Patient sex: M
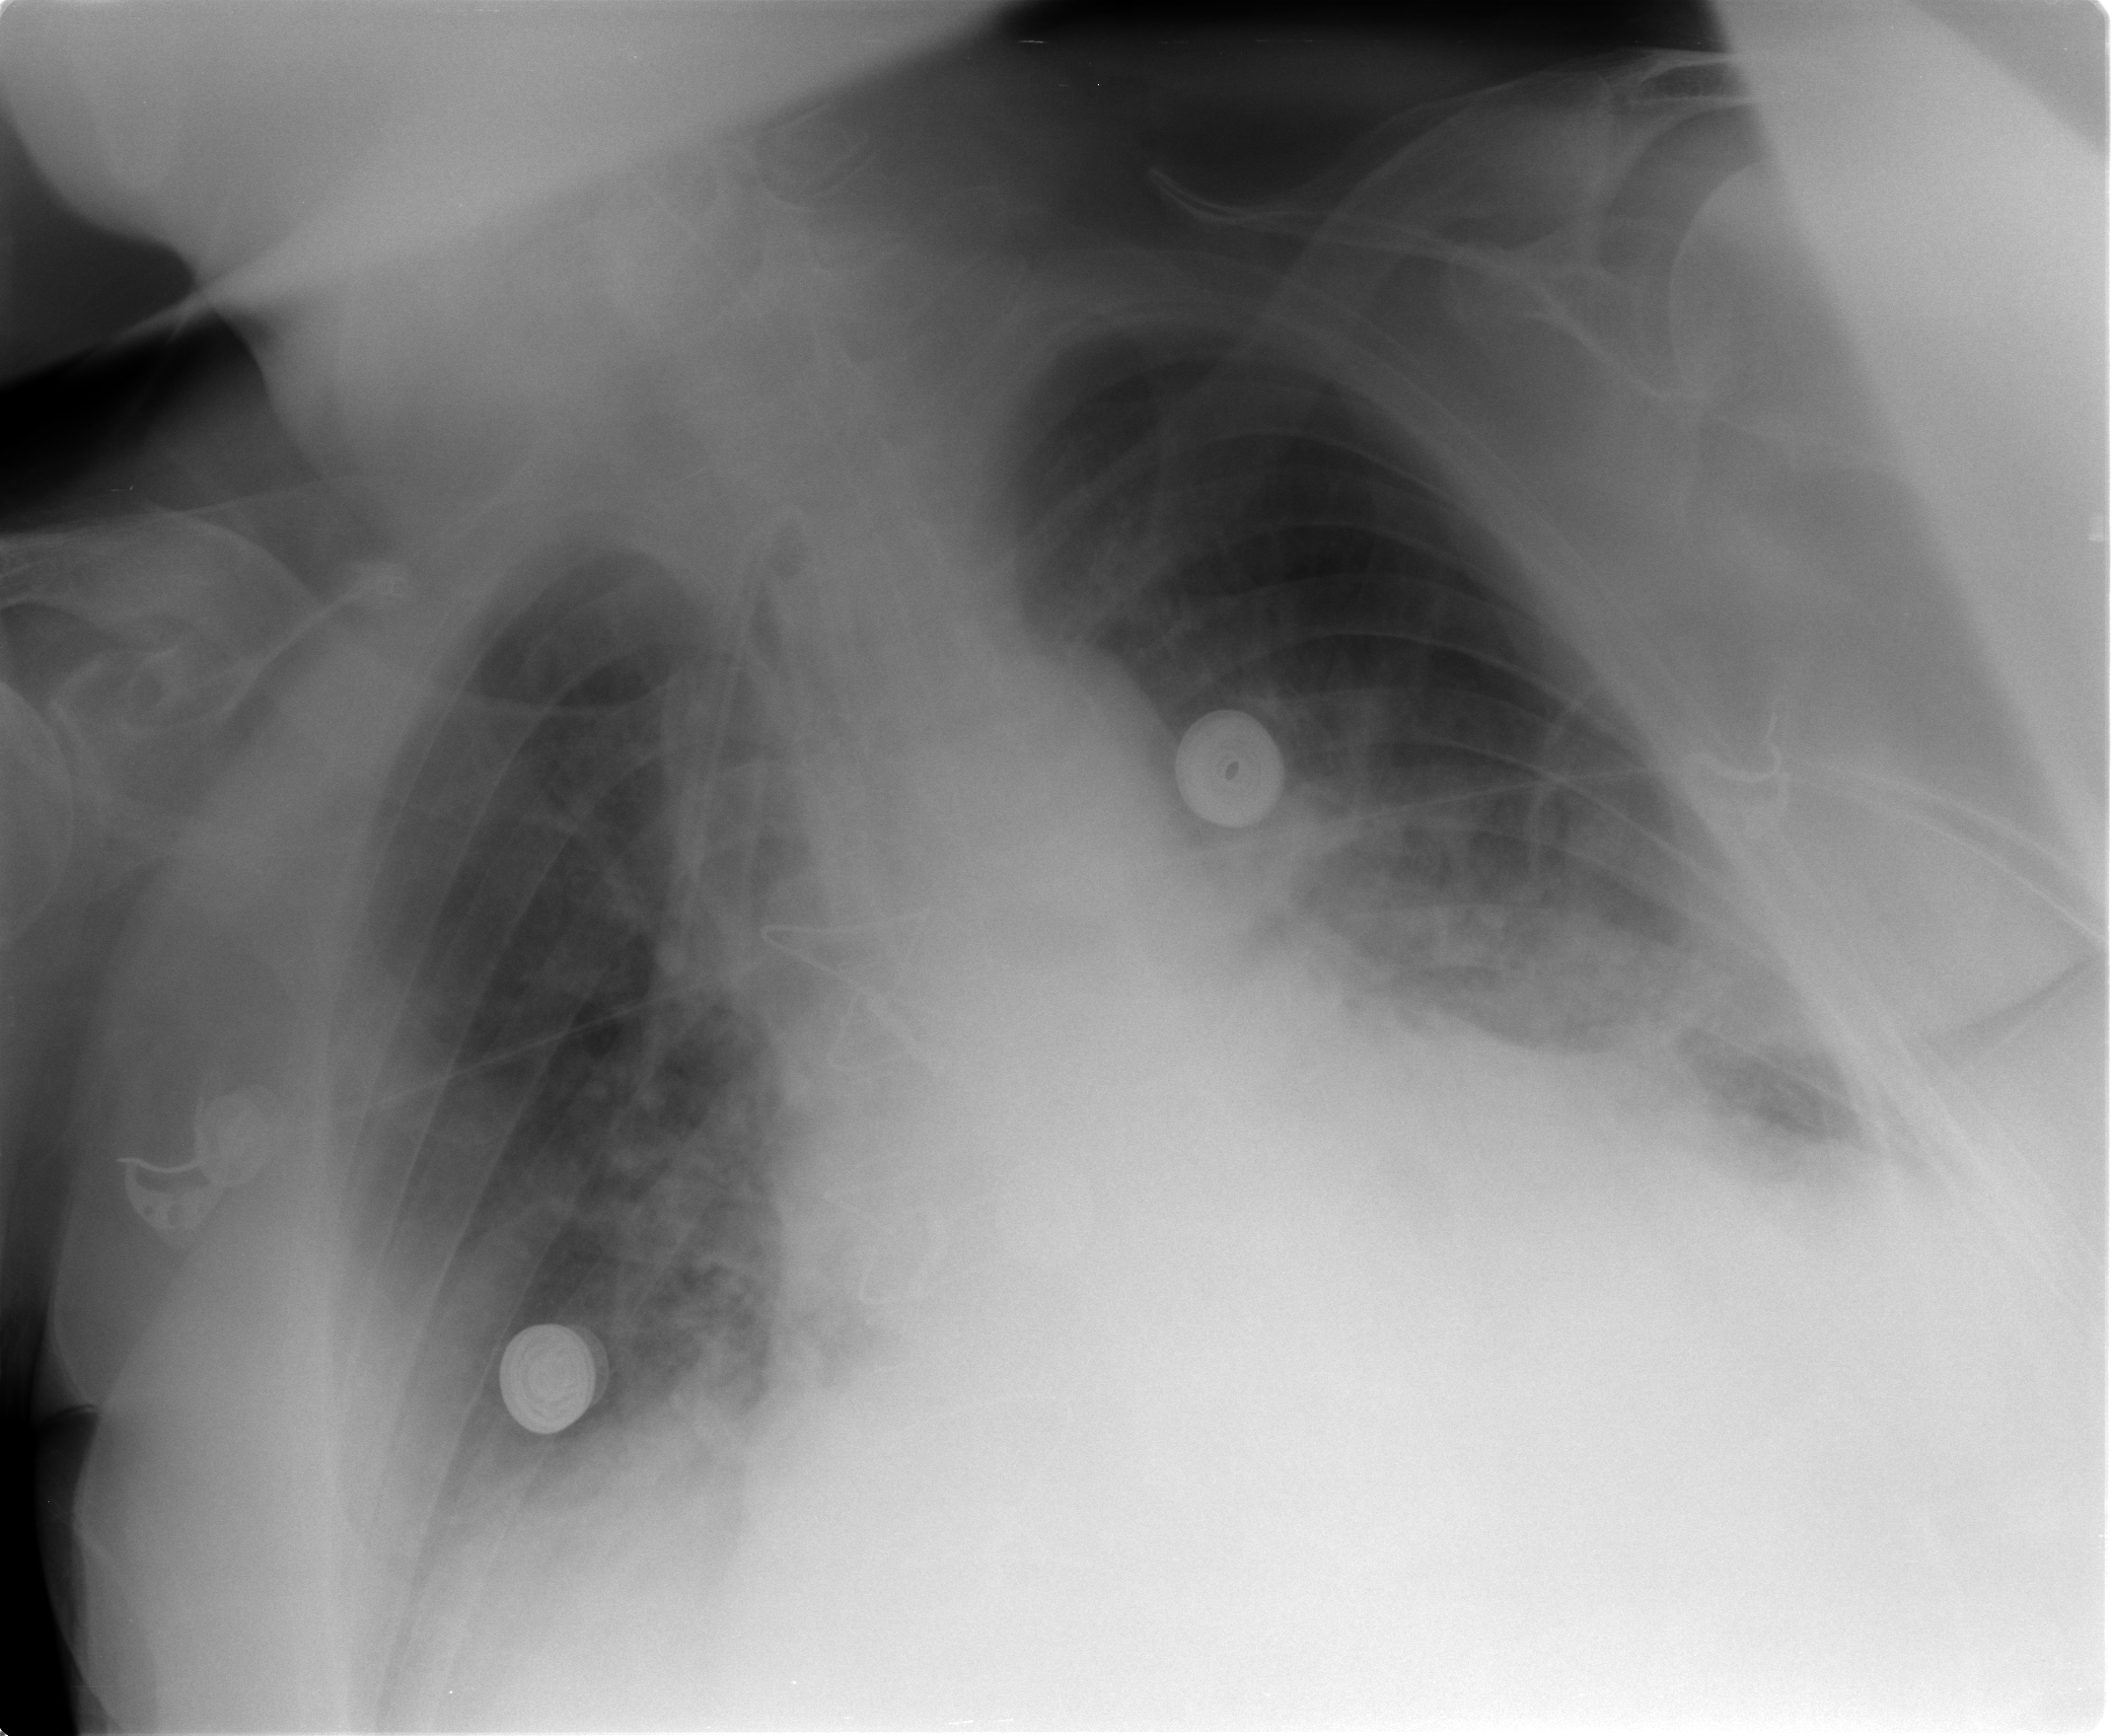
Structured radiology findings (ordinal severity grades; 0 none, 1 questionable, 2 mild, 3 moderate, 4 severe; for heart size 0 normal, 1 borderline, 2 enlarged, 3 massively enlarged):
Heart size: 2
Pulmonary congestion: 2
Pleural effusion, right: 2
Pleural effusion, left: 2
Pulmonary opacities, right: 1
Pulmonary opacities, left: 0
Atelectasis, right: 2
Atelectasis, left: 2